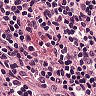
Metastatic tissue present: no